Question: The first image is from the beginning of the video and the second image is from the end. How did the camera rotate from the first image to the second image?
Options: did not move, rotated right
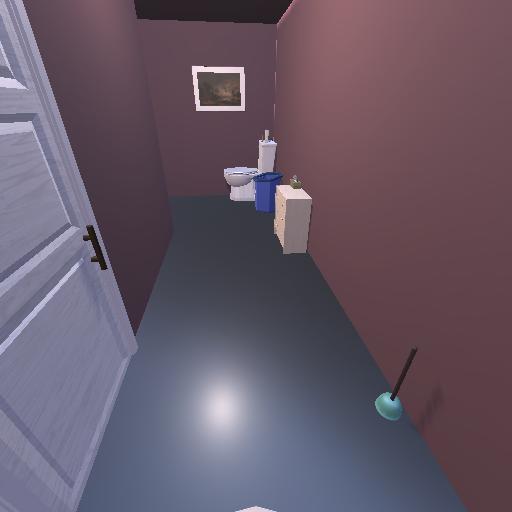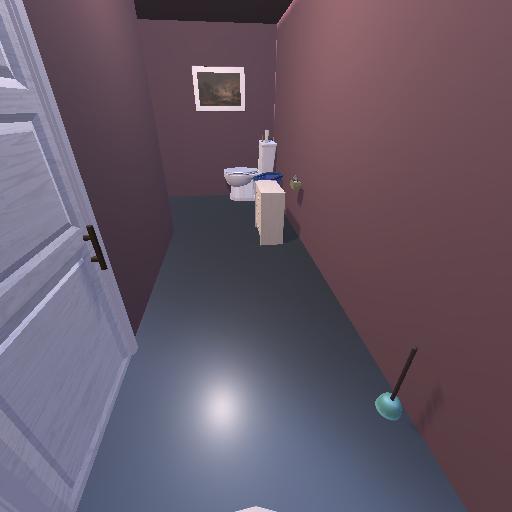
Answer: did not move